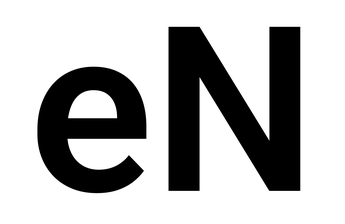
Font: Roboto_SemiBold